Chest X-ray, AP view. Patient: 45 years old, sex F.
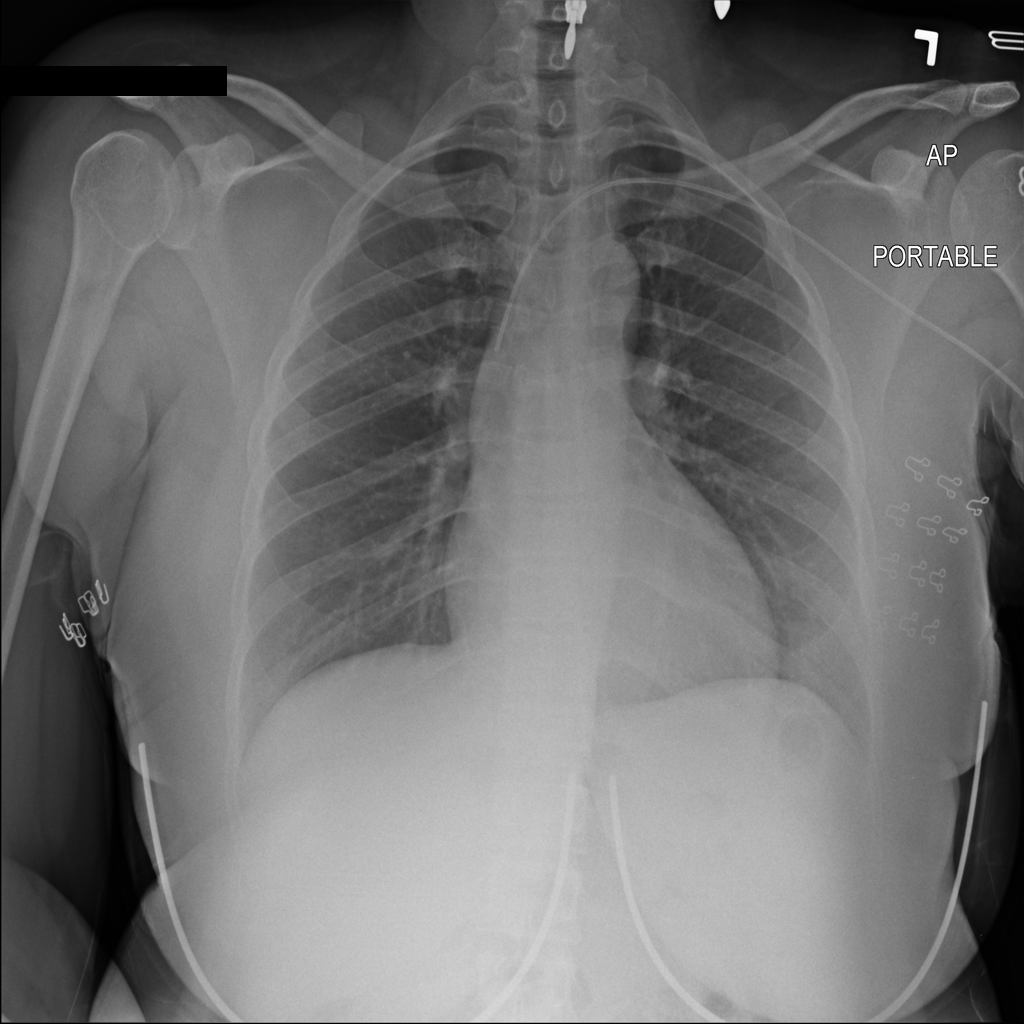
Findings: No Finding